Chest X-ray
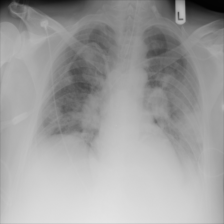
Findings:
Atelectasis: negative
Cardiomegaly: negative
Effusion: negative
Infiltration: negative
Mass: positive
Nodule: negative
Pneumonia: negative
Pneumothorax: negative
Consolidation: positive
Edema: negative
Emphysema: negative
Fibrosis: negative
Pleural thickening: negative
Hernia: negative